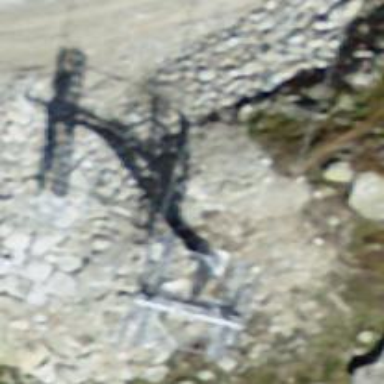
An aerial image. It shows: Pylon for aerialway.